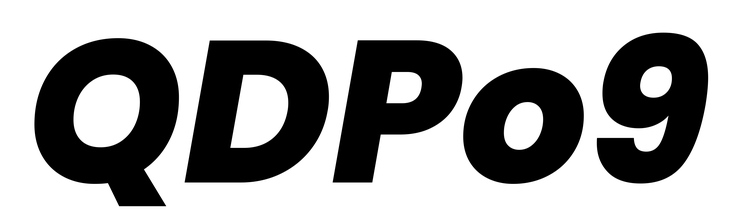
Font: Poppins-ExtraBoldItalic